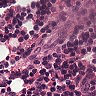
Metastatic tissue present: no